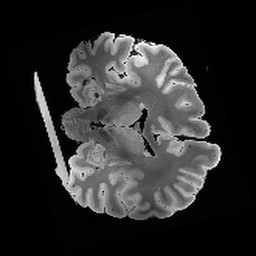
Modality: FLASH
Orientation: axial